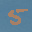
Label: 5